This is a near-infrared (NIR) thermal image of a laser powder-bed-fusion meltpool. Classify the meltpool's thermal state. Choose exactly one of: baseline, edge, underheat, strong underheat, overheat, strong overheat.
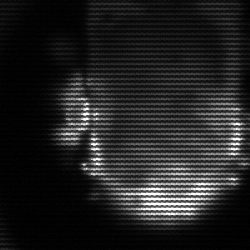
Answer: baseline